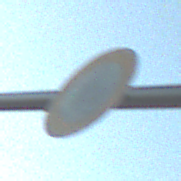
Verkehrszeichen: VerbotFahrzeugeAllerArt
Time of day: SunriseSunset
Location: Outdoor (Nature)
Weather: Clear
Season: NotSpecified
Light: Natural